Question: I have a User's Show Page where
1.) Routes
'''
get 'users/:id' => 'user#show', as: :user
'''
2.) user_controller.rb
'''
class UserController < ApplicationController
before_filter :authenticate_user!, only: :show
def show
@user = User.find_by_name(params[:id]) # for name instead of id
@listings = @user.listings
end
end
'''
and i can link to it via "".
, so i followed the same steps. I Generated a Shops Controller and modified the routes and controller as follow:
1.) Routes
'''
get 'users/:id' => 'user#show', as: :user
get 'shop/:id' => 'shop#show', as: :shop
'''
2.) shop_controller.rb
'''
class ShopController < ApplicationController
before_filter :authenticate_user!, only: :show
def show
@user = User.find_by_name(params[:id]) # for name instead of id
@listings = @user.listings
end
end
'''
This Works only if im at the User's Page (localhost:3000/users/test) and then click the link to the controller. then it switches to (localhost:3000/shop/test).
If i try to click the link anywhere else im getting

The link is ->
'''
<li><%= link_to "My Shop", :controller => "shop", :action => "show" %></li>
'''
I'm fairly new to Rails, if someone could enlighten me it would be very nice :)
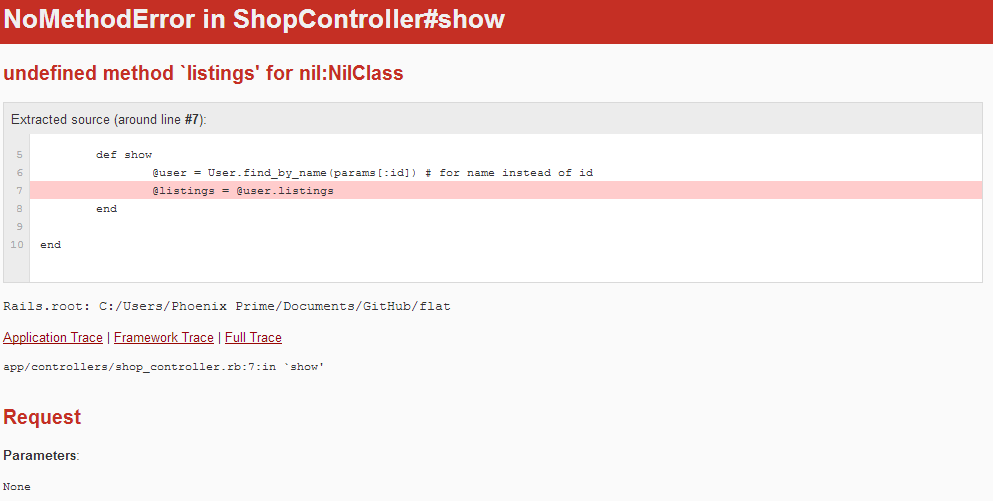
Answer: First start with correcting names of your controllers as per rails conventions. Names should be as follows.
controllers/
'''
class UsersController < ApplicationController
before_filter :authenticate_user!, only: :show
def show
@user = User.find(params[:id]) # Because Id can't be same for two users but name can be.
@listings = @user.listings
end
end
'''
And in case of shop_controller it is fine beacuse shop is not a model.
controllers/
'''
class ShopController < ApplicationController
before_filter :authenticate_user!, only: :show
def show
@user = User.find(params[:id]) # Id can't be same for two users but name can be.
@listings = @user.listings
end
end
'''
And give link like this.
'''
<%= link_to "My Wonderful Shop", {:controller => "shop", :action => "show", :id => @user.id} %>
'''
In your routes file
'''
get 'shop/:id' => 'shop#show'
'''